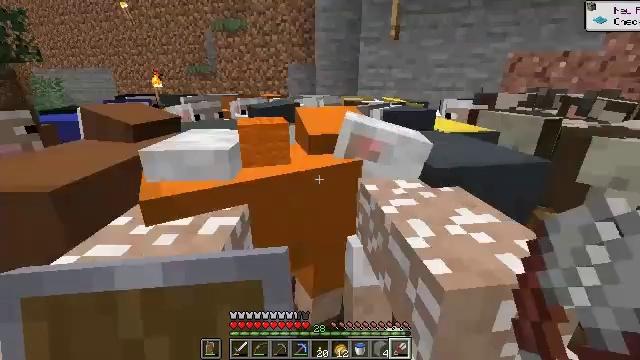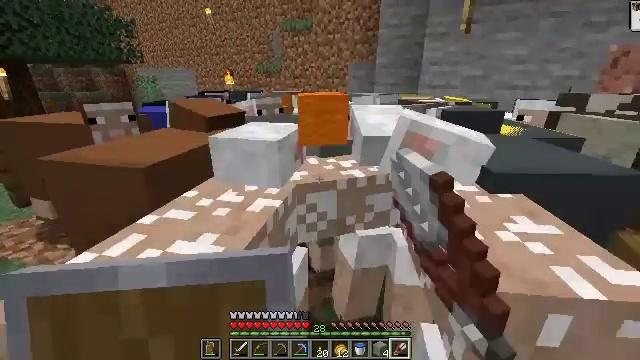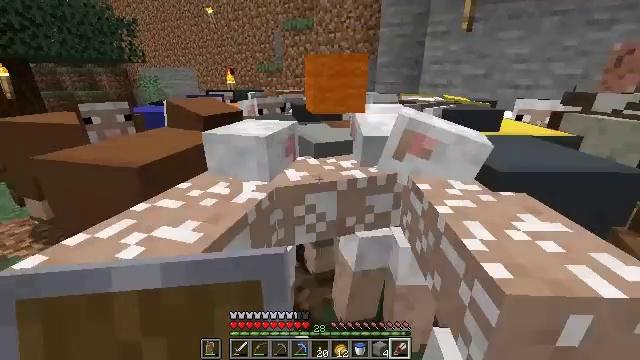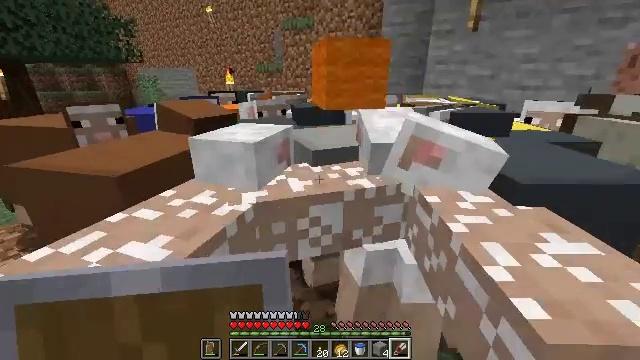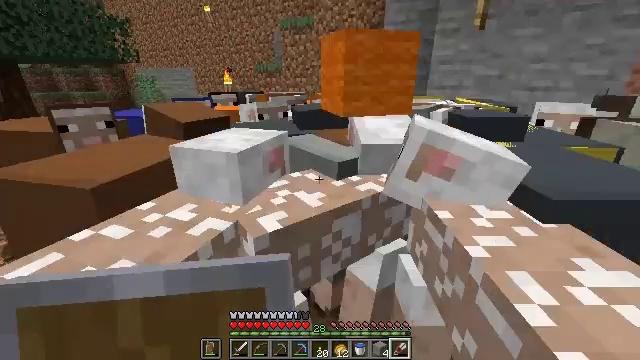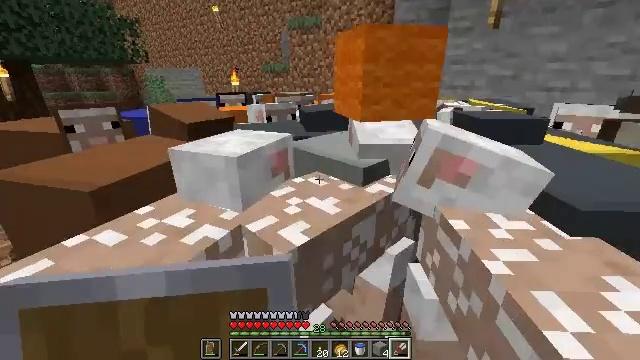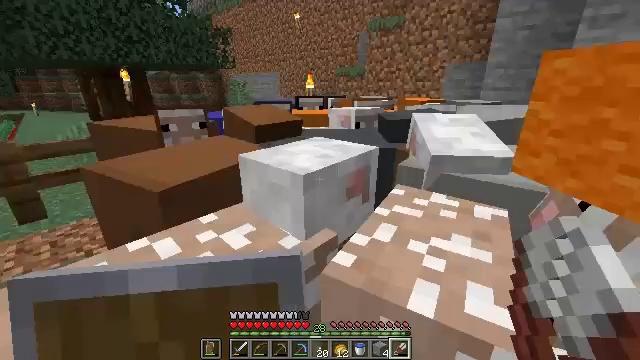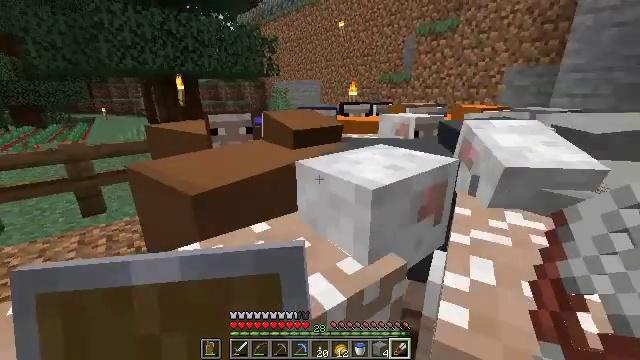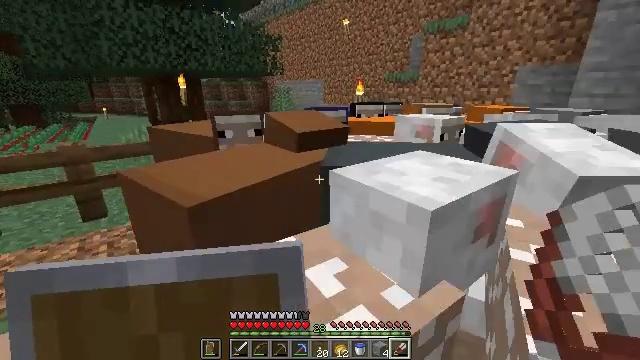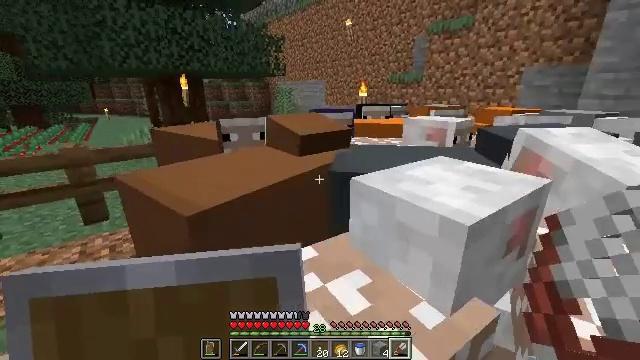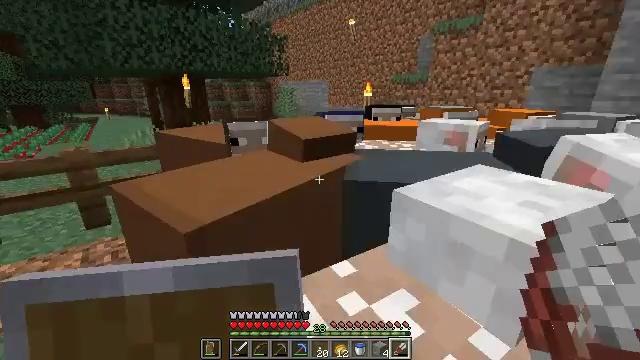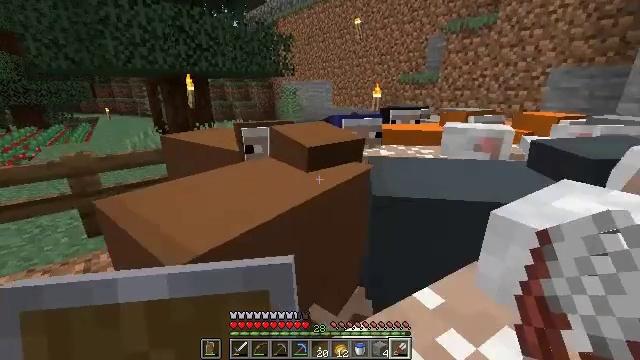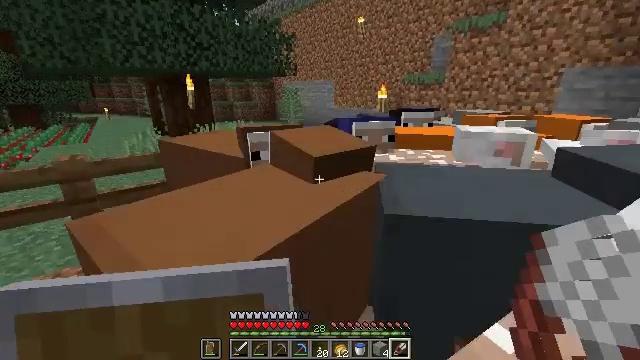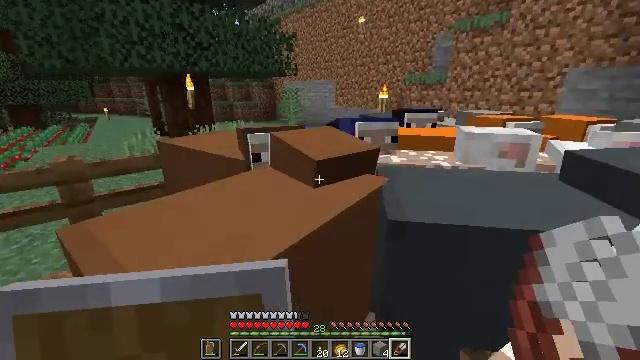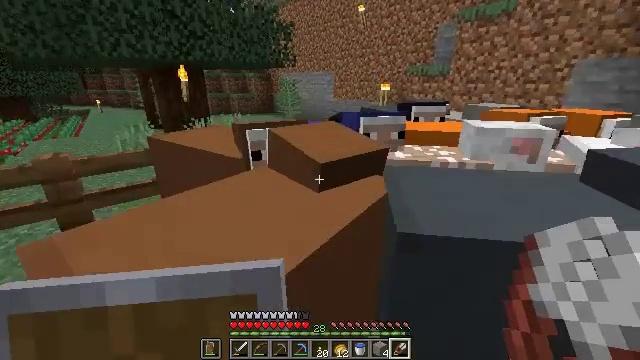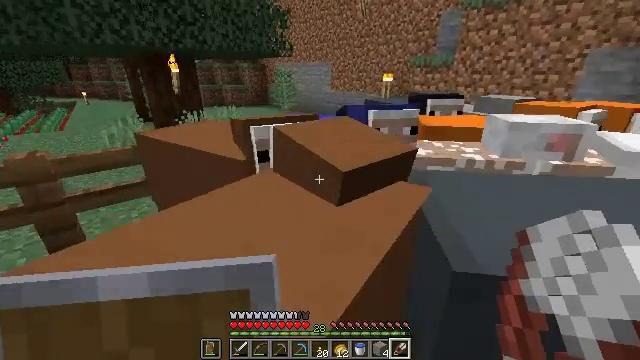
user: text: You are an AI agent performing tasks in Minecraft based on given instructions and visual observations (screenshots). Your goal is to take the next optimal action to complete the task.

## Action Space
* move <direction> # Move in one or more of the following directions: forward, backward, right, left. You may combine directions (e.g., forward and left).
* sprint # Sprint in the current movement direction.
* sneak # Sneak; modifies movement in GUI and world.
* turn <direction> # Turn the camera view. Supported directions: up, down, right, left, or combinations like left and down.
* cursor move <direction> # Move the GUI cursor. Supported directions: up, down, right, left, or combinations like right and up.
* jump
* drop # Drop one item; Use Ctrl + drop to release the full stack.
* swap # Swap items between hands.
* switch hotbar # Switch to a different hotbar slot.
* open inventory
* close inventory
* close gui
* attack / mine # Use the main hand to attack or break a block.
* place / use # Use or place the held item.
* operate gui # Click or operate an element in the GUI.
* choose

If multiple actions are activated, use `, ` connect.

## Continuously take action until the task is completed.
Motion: motion action
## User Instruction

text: Break the mature wheat plants.
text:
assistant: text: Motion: turn left, use / place
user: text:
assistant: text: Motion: move forward, use / place
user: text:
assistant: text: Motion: move forward, use / place
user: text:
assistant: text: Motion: move forward, use / place
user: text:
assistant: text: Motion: move forward and move left, turn left
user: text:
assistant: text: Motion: move forward and move left, turn left
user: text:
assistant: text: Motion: move forward and move left, turn left and up, use / place
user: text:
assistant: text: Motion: move forward and move left, use / place
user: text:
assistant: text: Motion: move forward and move left, use / place
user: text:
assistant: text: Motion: move forward and move left, use / place
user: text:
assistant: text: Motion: move forward, use / place
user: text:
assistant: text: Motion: move forward, use / place
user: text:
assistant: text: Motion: move forward, use / place
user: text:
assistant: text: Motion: move forward, turn down, use / place
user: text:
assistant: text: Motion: move forward and move left, turn right and down, use / place
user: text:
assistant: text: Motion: move forward and move left, turn right and down, use / place
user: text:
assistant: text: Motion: move forward and move left, turn right, use / place
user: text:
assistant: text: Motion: move forward and move left, use / place
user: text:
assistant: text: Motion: move forward and move left, turn right and down
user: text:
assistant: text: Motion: move left, turn right and down, use / place
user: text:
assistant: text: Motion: move left, turn right and up
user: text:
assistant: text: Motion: move forward and move left, turn right and up, use / place
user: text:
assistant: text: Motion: move forward and move left, turn right and up, use / place
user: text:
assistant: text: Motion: move forward and move left, turn right and up, use / place
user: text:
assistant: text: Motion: use / place
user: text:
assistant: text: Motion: turn right
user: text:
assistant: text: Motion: move forward, use / place
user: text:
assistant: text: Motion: move forward
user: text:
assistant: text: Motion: move forward and move left, use / place
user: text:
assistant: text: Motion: move forward and move left, turn left and up, use / place